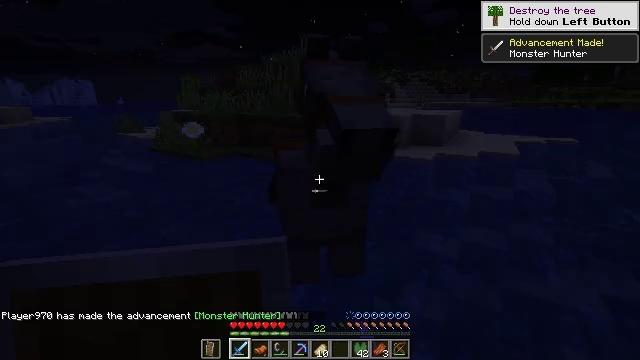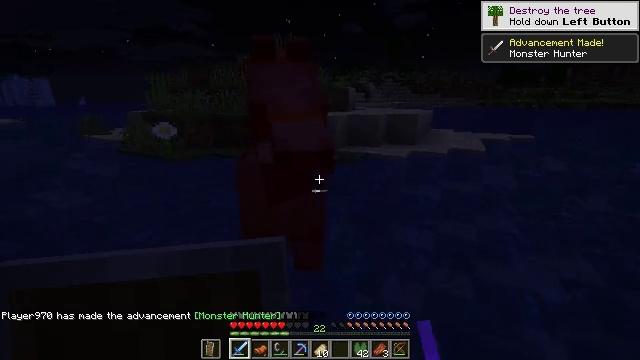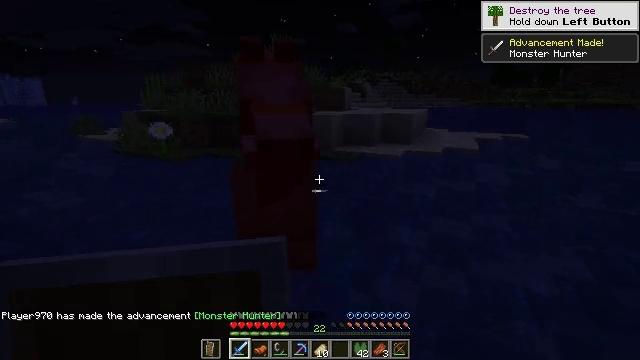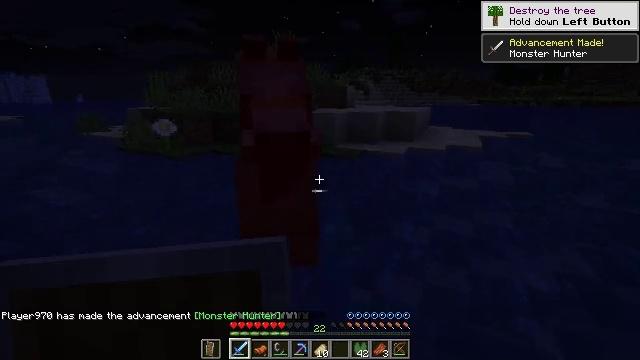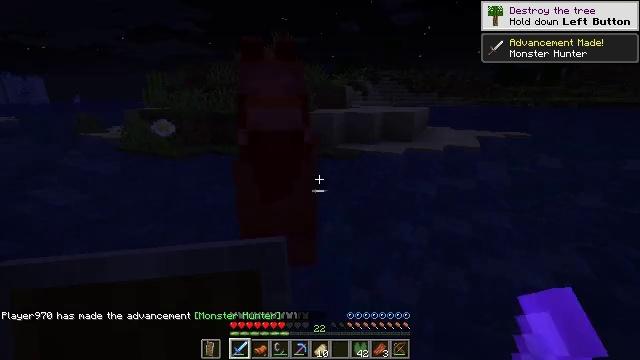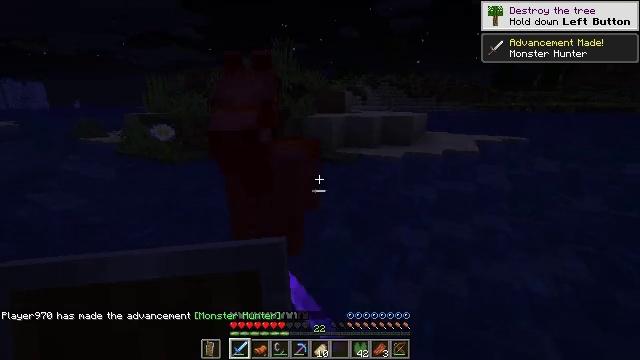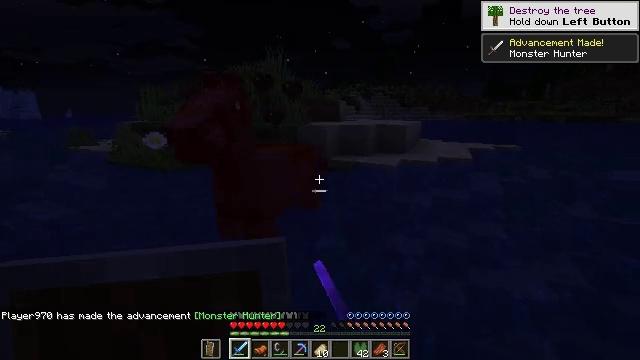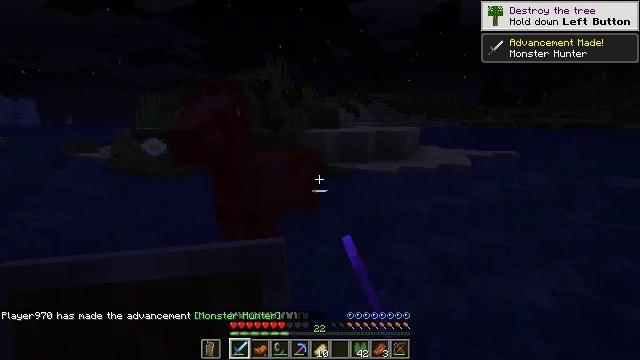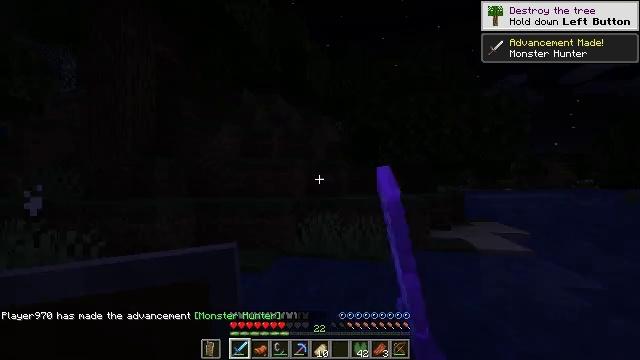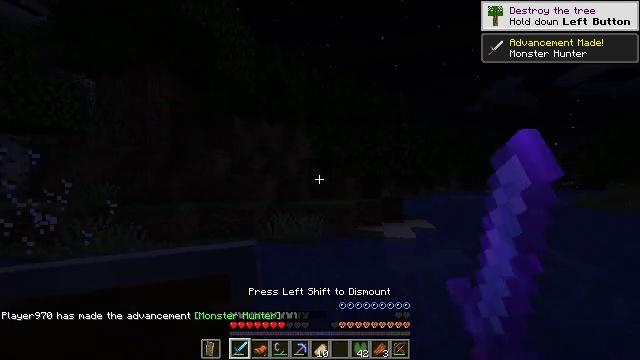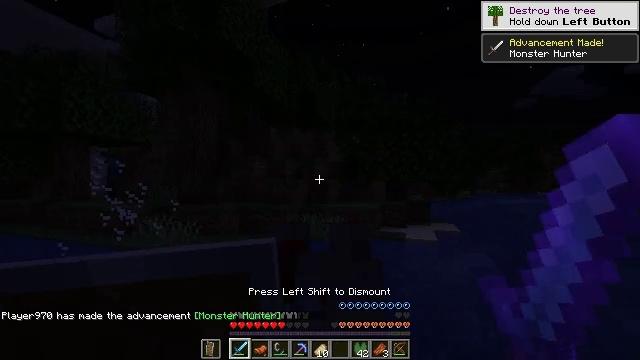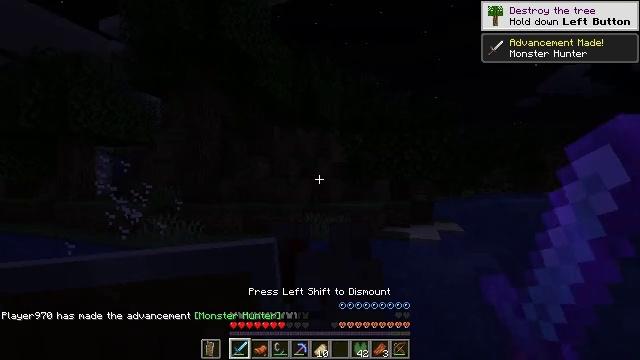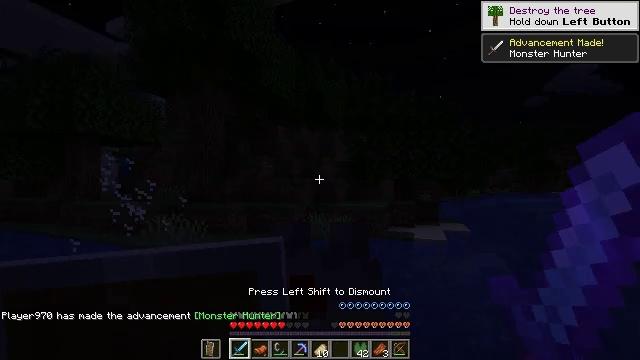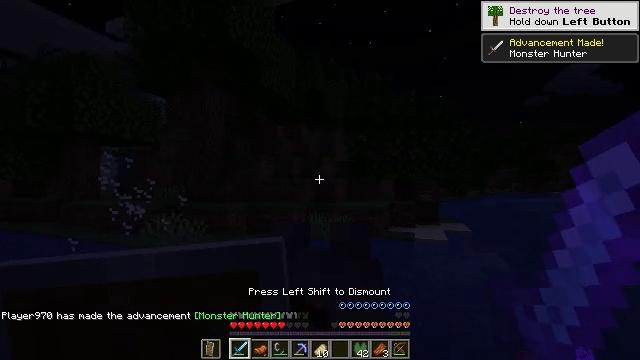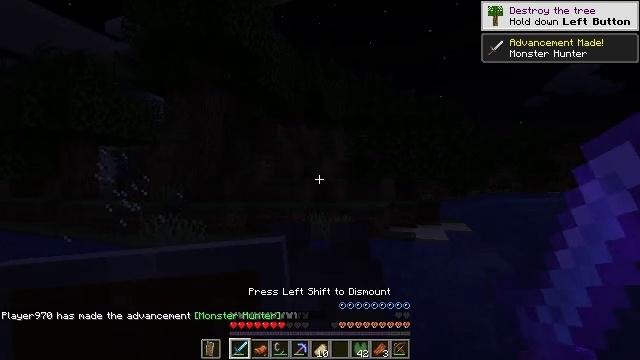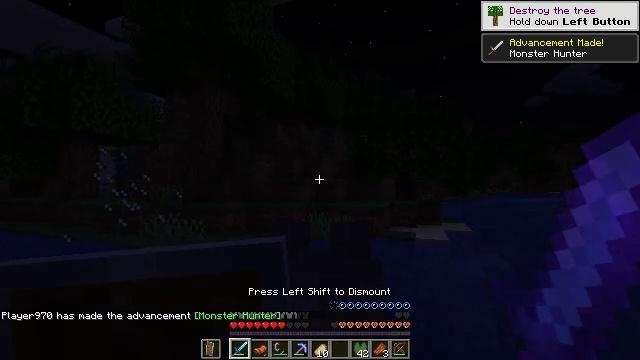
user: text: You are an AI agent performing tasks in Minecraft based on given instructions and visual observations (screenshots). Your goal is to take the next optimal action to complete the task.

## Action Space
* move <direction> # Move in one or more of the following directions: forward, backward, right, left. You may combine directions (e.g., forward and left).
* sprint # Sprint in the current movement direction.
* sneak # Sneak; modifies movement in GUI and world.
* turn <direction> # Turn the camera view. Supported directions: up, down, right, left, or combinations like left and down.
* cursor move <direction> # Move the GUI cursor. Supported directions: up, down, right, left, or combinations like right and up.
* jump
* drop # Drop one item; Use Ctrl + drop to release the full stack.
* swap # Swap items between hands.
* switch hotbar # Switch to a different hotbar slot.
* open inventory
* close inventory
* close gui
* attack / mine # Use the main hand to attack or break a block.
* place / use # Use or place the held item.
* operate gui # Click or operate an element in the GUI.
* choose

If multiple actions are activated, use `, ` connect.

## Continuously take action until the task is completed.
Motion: motion action
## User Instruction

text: Break the birch leaves block.
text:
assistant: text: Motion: move back, turn right
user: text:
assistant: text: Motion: move back
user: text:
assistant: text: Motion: move forward, use / place
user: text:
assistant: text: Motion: move forward, use / place
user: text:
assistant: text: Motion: move forward, turn up
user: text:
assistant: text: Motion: move forward, turn right and up
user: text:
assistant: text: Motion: move forward, turn up
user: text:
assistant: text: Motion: move forward
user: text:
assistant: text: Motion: move forward
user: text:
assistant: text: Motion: move forward, turn left
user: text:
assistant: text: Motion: move forward
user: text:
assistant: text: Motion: move forward
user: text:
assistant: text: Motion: move forward
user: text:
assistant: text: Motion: move forward
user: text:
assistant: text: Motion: move forward
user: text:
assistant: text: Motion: move forward, turn down
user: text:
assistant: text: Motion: move forward, turn left and down
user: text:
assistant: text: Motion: turn left and down
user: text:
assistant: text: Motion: move forward
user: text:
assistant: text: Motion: move forward, turn up
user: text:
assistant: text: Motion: move forward, turn right and up
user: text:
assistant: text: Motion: move forward, turn right
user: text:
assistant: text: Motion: move forward
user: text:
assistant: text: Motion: move forward
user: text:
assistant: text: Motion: move forward, turn right and up
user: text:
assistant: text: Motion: move forward, turn up
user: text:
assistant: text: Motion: move forward, turn right
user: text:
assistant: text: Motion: move forward
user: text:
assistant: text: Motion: move forward, turn up
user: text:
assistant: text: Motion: move forward, turn up